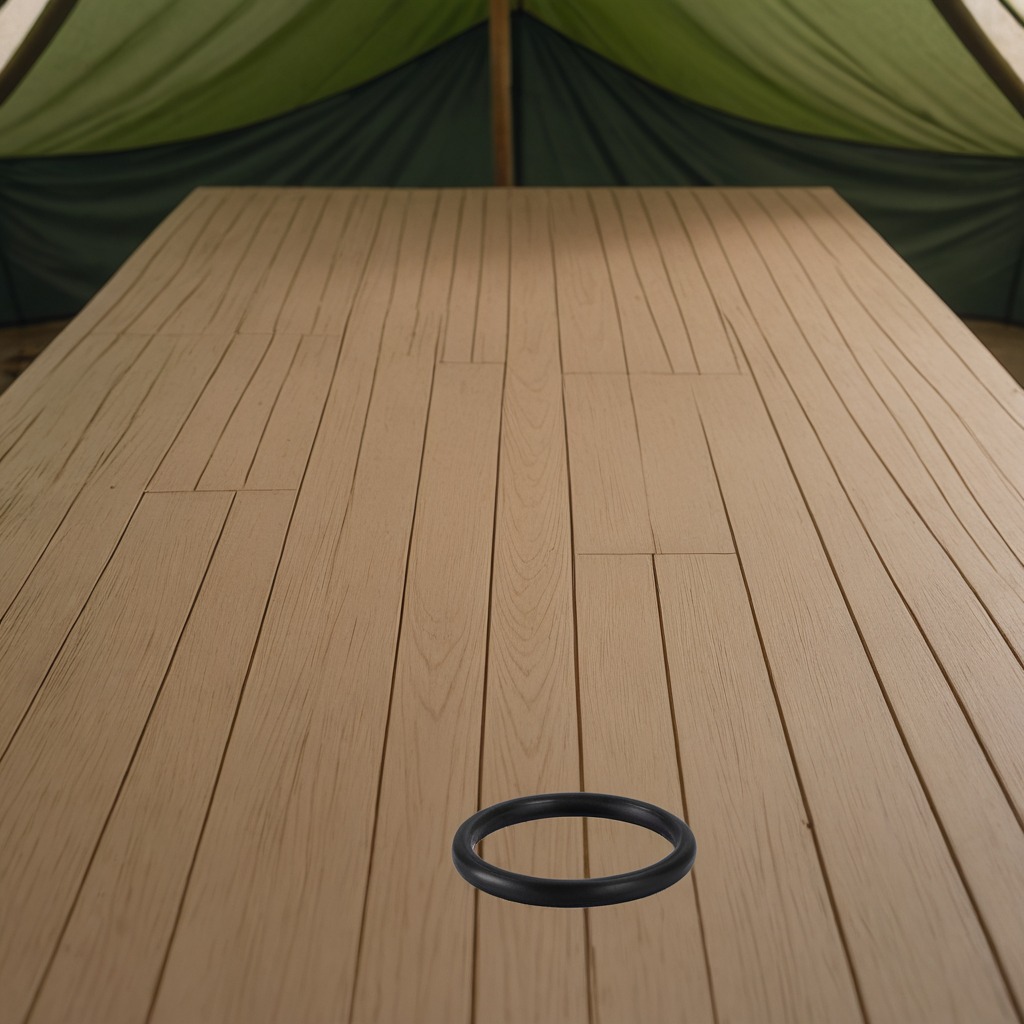
A rubber O-ring is lying on a wooden table in a jungle field workshop tent.